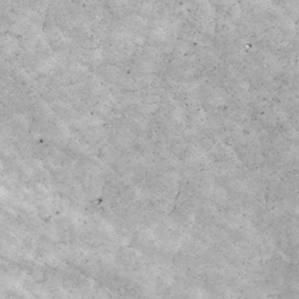
Label: non_frost